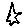
Label: star